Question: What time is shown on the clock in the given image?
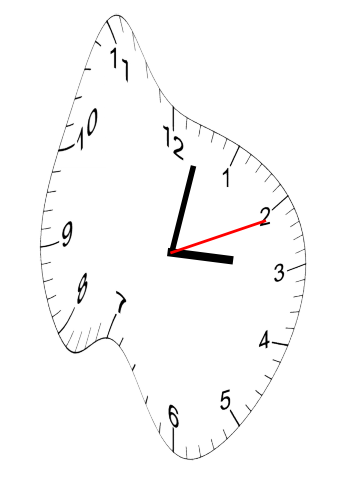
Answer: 03:02:11